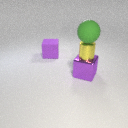
large purple rubber cube behind large purple metal cube